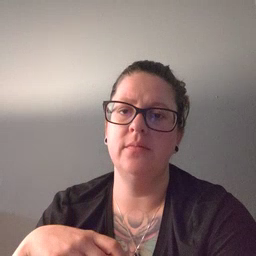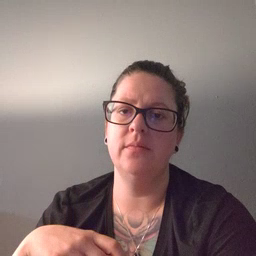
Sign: dry